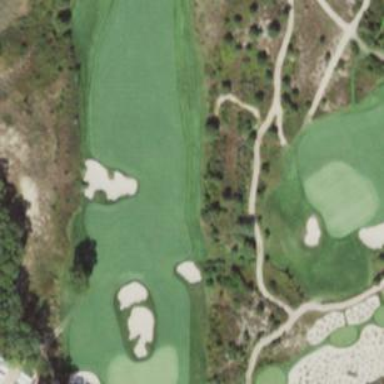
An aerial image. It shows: Golf hole.